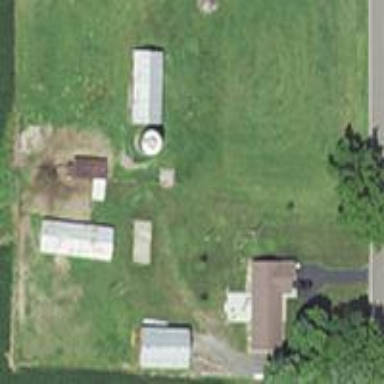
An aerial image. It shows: Farmyard area.